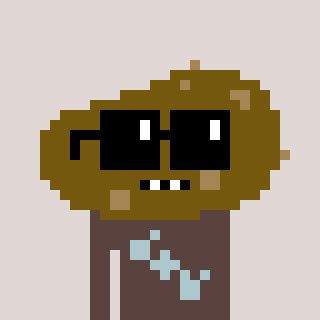
a pixel art character with square black sunglasses, a potato-shaped head and a darkbrown-colored body on a warm background